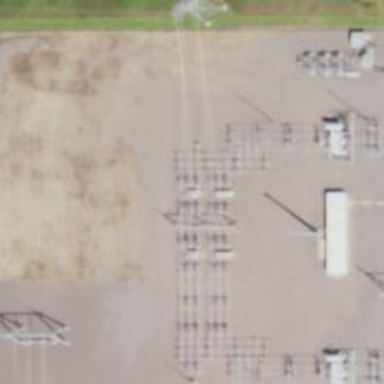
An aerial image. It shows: Switch for power supply.